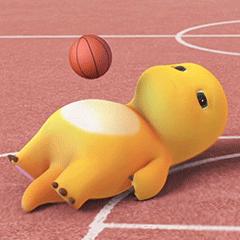
Label: nailong